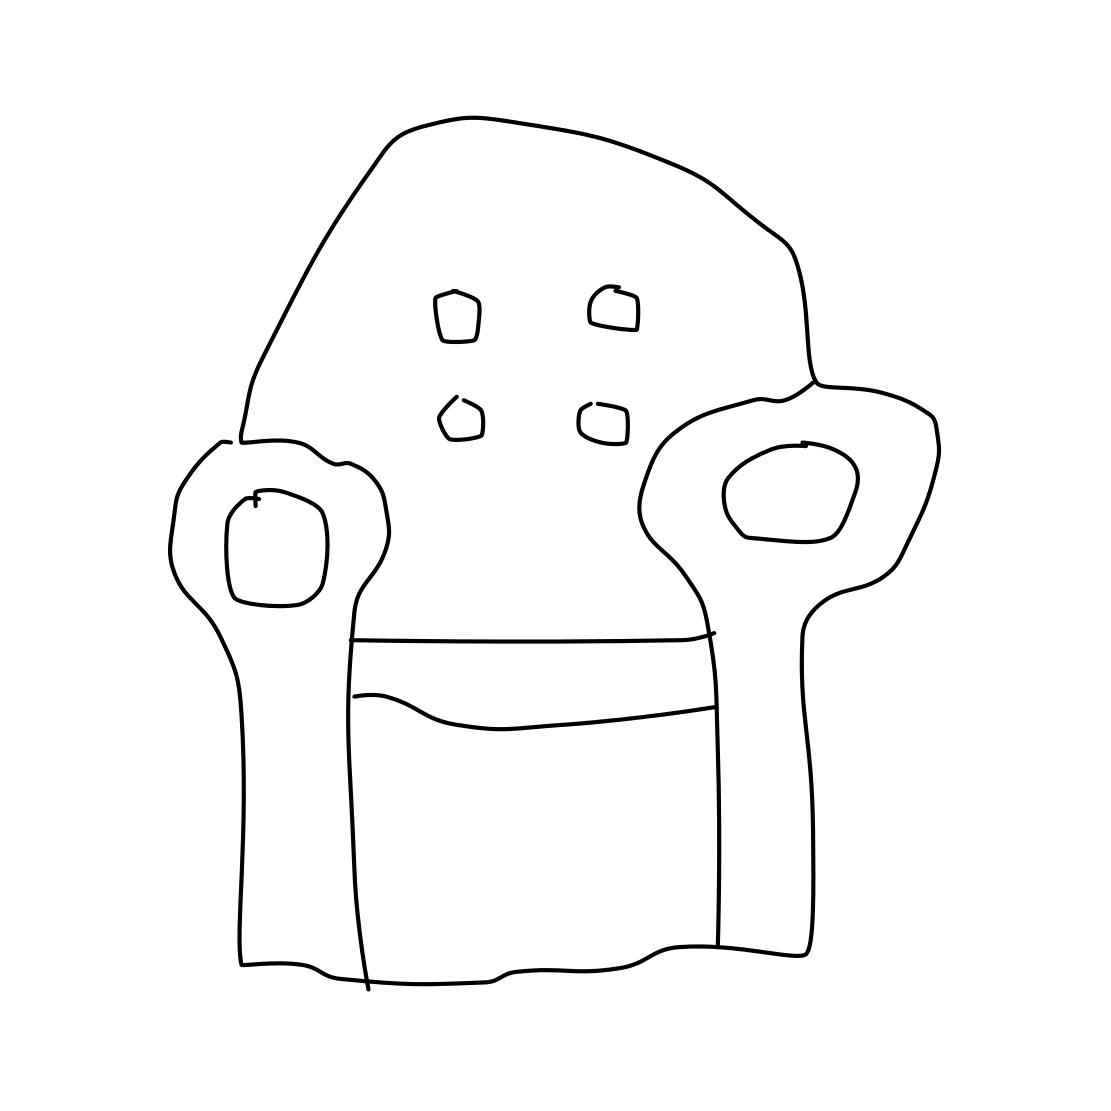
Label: armchair